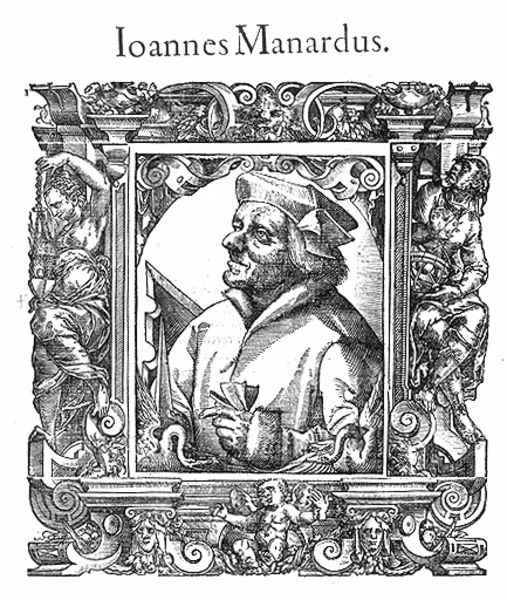
Titel: Bildnis des Johannes Manardus
Künstler: Tobias Stimmer
Institution: (Seriendruck)
Schlagwörter: dunkel, hand, mann, schatten, weiß, frau, geste, grau, handschuh, handschuhe, hell, hut, köpfe, licht, mund, männer, nase, profil, schmuck, schwarz, stirn, stützen, säulen, zeichnung, blick, tuch, ornament, bart, jacke, kappe, mütze, architektur, augen, falten, gesicht, halten, johannes, kleidung, kragen, mensch, rahmen, stehen, bildnis, herr, hände, portrait, porträt, haare, mantel, stoff, kaufmann, kinn, lippen, renaissance, engel, ranken, kopfbedeckung, holzschnitt, schrift, papier, rahmung, grafik, graphik, pilaster, rand, figuren, rundbogen, symmetrie, ornamente, verzierung, wange, dreiviertelprofil, name, penis, zettel, geld, druck, druckgraphik, schwarz-weiß, schraffur, holzstich, radierung, stich, titel, schwert, text, überschrift, schlange, pelikan, löwenkopf, pult, druckg, schnörkel, werkzeug, halbprofil, voluten, männlich, teufel, dolch, luther, löwe, bänder, putten, ornamentik, kupferstich, schraffierung, drachen, drache, latein, lateinisch, grotesken, keil, humanist, attribute, atlanten, rollwerk, brusbild, rahmenfiguren, ioannes, benannt, johannes manardus, manardus, mandardus, ioannus, kaufman, manasdus, ioannes manardus